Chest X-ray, AP view. Patient: 62 years old, sex M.
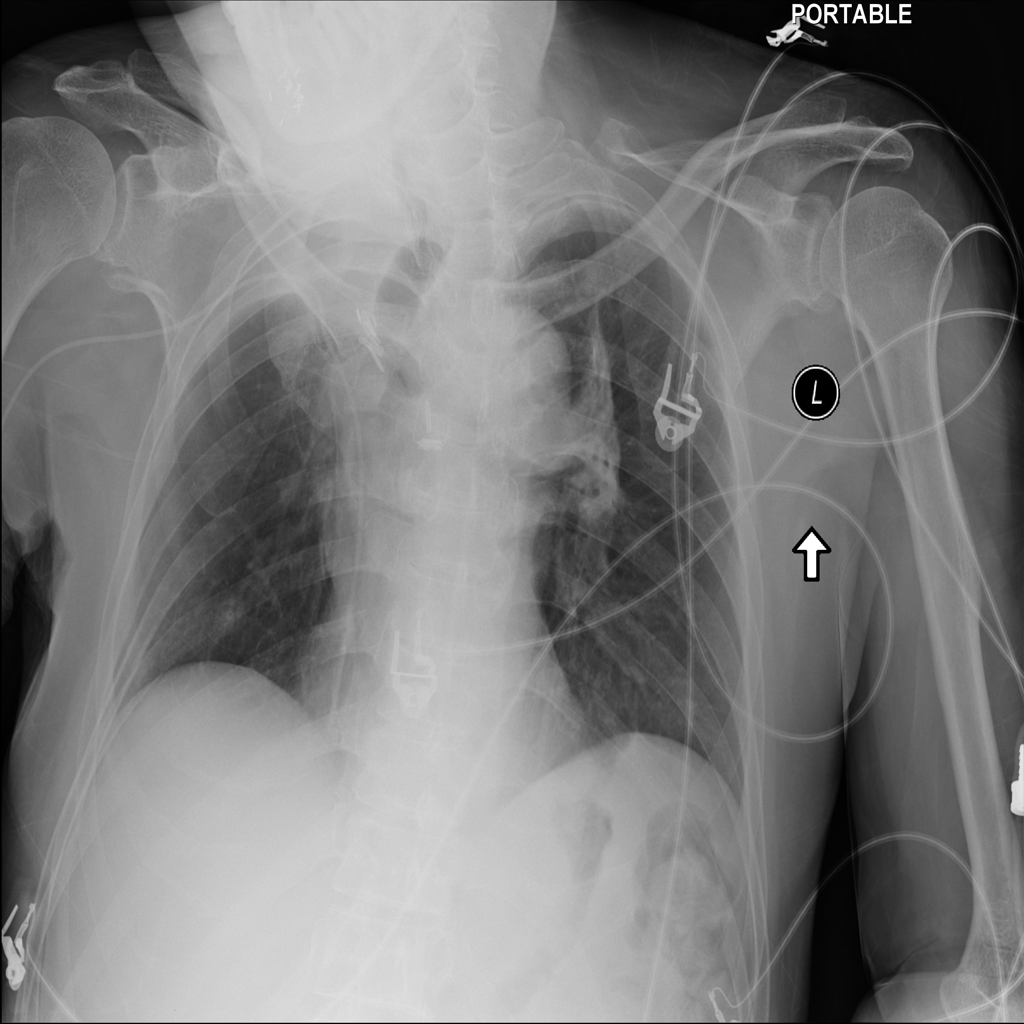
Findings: No Finding